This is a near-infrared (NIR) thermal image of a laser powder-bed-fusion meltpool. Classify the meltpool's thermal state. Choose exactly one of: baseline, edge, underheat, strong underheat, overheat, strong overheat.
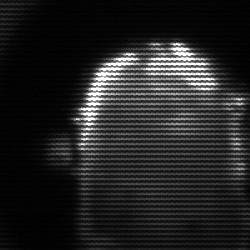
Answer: baseline